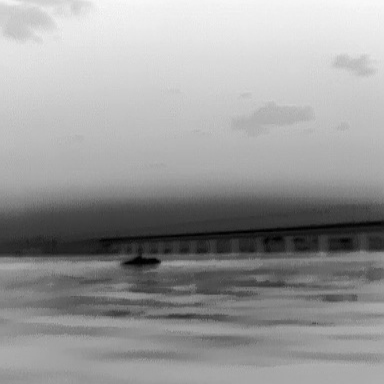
There is a warship in the infrared image.